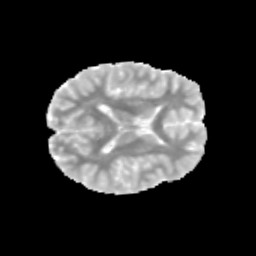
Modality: MD
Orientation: axial
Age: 12
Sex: male
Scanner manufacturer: siemens
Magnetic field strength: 3 T
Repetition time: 3.8 s
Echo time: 0.07 s